Field crop: maize
Growth stage: 2
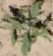
Species: atriplex